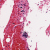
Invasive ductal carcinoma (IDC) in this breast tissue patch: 0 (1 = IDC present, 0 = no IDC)